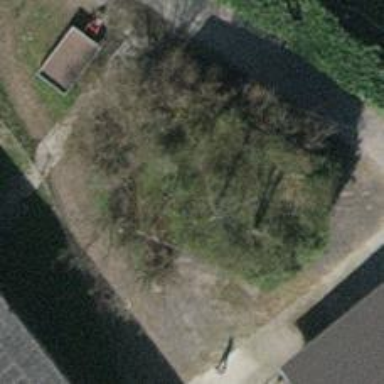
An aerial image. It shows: Bunker.